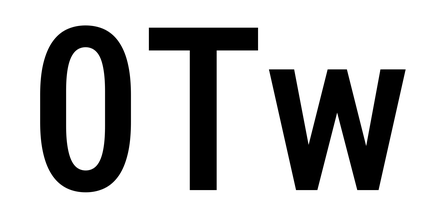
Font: Roboto_Condensed_Medium